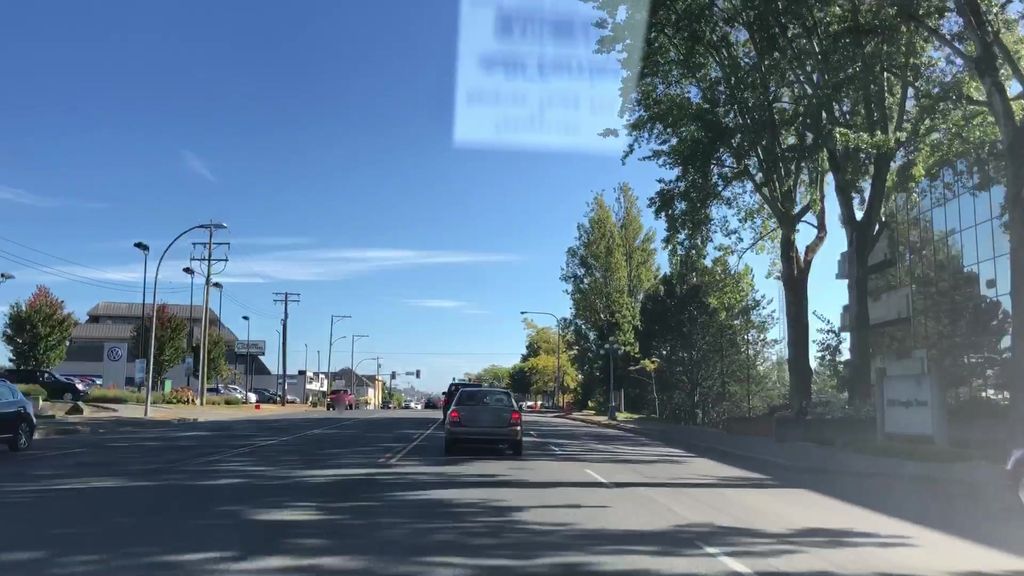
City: victoria